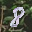
Label: 8